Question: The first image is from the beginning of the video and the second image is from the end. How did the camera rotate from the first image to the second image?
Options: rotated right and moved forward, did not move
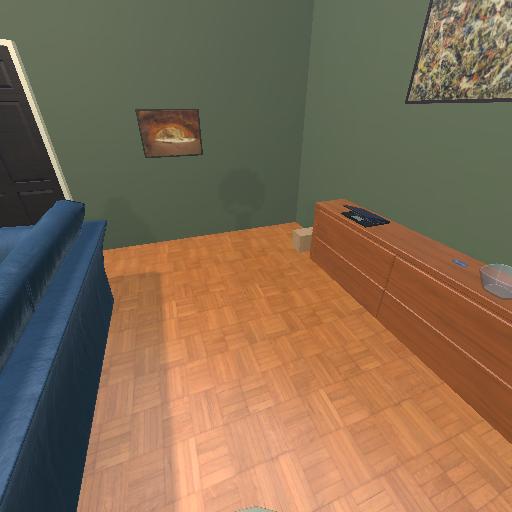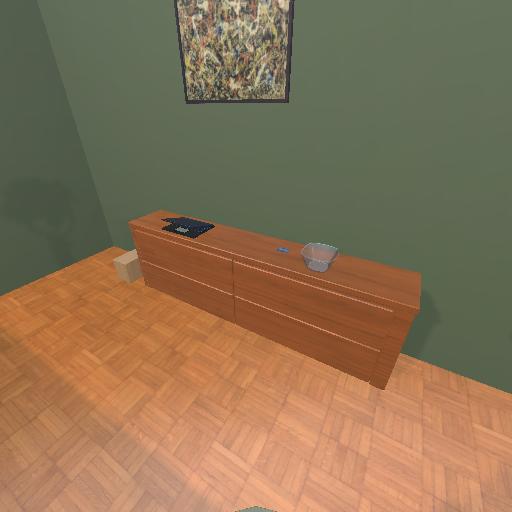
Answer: rotated right and moved forward